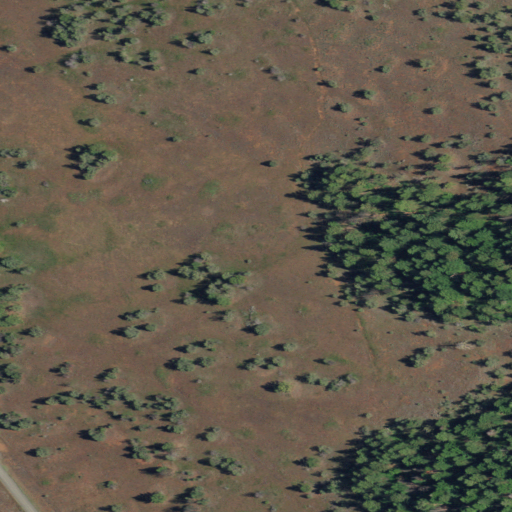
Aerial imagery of plain(s) in Oregon named Rocky Flat containing grassland and evergreen forest